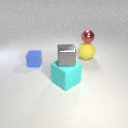
large cyan rubber cube to the right of small blue rubber cube